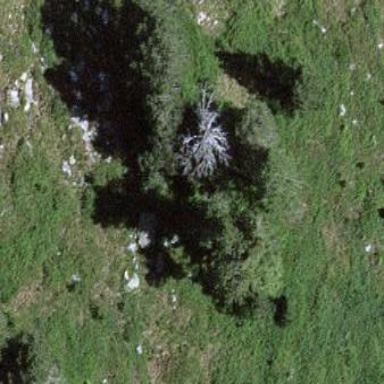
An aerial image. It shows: Patch of scrub vegetation.